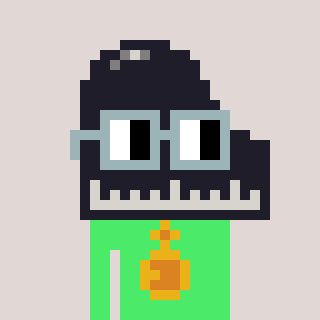
a pixel art character with square dark gray glasses, a piano-shaped head and a teal-colored body on a warm background